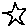
Label: star